Question: I'm having a hard time getting JSTD to load a fixture HTML file.
My directory structure is:
'''
localhost/JsTestDriver.conf
localhost/JsTestDriver.jar
localhost/js/App.js
localhost/js/App.test.js
localhost/fixtures/index.html
'''
My conf file says:
'''
server: http://localhost:4224
serve:
- fixtures/*.html
load:
- http://ajax.googleapis.com/ajax/libs/jquery/1.7/jquery.min.js
- jasmine/lib/jasmine-1.1.0/jasmine.js
- jasmine/jasmine-jquery-1.3.1.js
- jasmine/jasmine-jstd.js
- js/App.js
test:
- js/App.test.js
'''
My test is:
'''
describe("App", function(){
beforeEach(function(){
jasmine.getFixtures().fixturesPath = 'fixtures';
loadFixtures('index.html'); **//THIS LINE CAUSES IT TO FAIL**
});
describe("When App is loaded", function(){
it('should have a window object', function(){
expect(window).not.toBe(null);
});
});
});
'''
And my console output is:

(<URL>
I looked at <URL> but it didn't help me figure it out. The weird thing is, when I comment out the
> loadFixtures('index.html');
line, the test passes.
Any ideas?
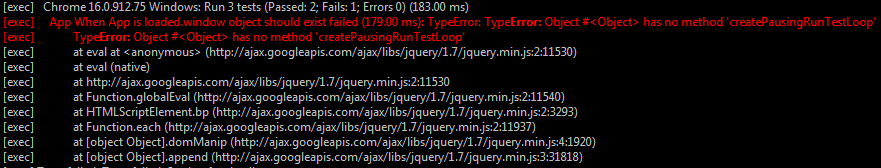
Answer: Okay -- figured it out. JsTestDriver prepends "test" to the path to your fixtures.
Also, jasmine-jquery gets fixtures using ajax.
Thus, these steps finally worked for me:
In jsTestDriver.conf:
'''
serve:
- trunk/wwwroot/fixtures/*.html
load:
- trunk/wwwroot/js/libs/jquery-1.7.1.min.js
- jstd/jasmine/standalone-1.2.0/lib/jasmine-1.2.0/jasmine.js
- jstd/jasmine-jstd-adapter/src/JasmineAdapter.js
- jstd/jasmine-jquery/lib/jasmine-jquery.js
- trunk/wwwroot/js/main.js
test:
- trunk/wwwroot/js/main.test.js
'''
In my test file:
'''
describe("main", function(){
beforeEach(function(){
jasmine.getFixtures().fixturesPath = '/test/trunk/wwwroot/fixtures';
jasmine.getFixtures().load('main.html');
});
describe("when main.js is loaded", function(){
it('should have a div', function(){
expect($('div').length).toBe(1);
});
});
});
'''
Note that the 'beforeEach()' call uses an absolute URL to the HTML fixture.